A spectrogram of one vibration snapshot from a rotating bearing is shown (time on one axis, frequency on the other). Classify the bearing condition as one of: normal, inner_race, outer_race, ball.
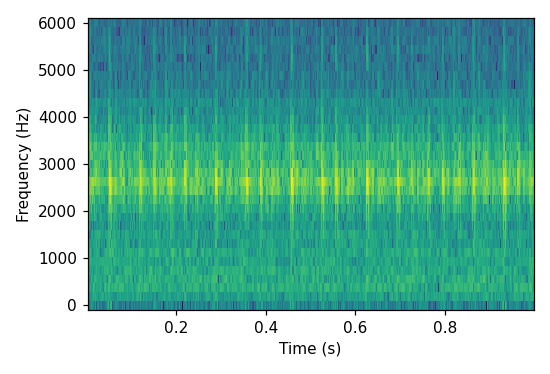
Answer: inner_race